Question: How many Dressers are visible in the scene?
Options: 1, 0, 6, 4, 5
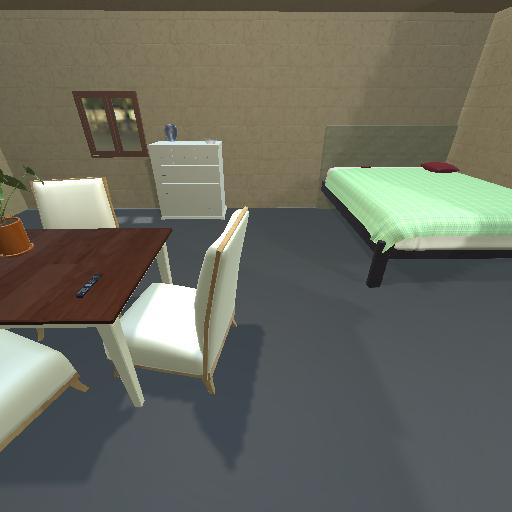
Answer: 1